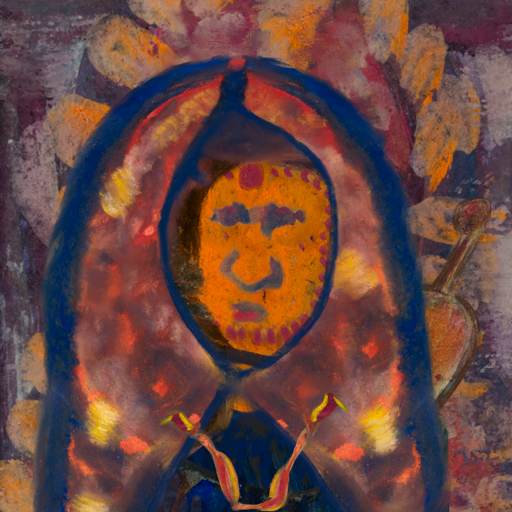
Background: Doll, Head And Neck Front: Doll, Face Front: In_The_Sun, Bust: Pipe, Hair Front: Gypsy_Queen, Head Accessory: Mother_And_Son_Mother_Scarf, Second Necklace: Gypsy_Mother_1, Necklace: Blank, Baby: Blank